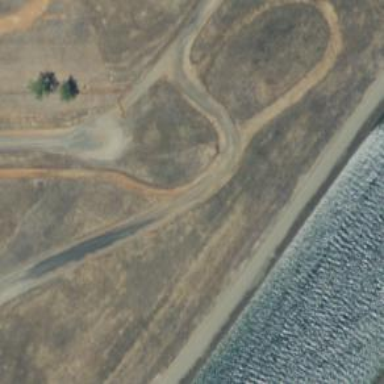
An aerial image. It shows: Turning circle on the road.